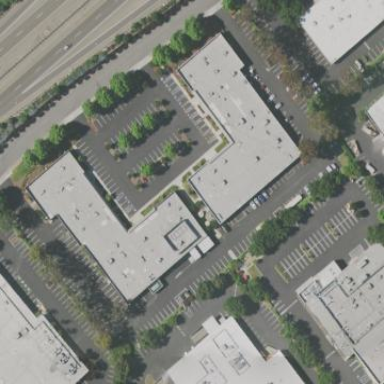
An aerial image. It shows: Building.